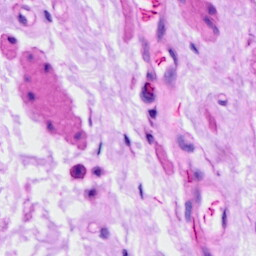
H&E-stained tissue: Ovarian